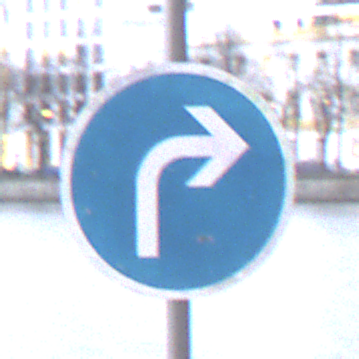
Verkehrszeichen: VorgeschriebeneFahrtrichtungRechts
Umgebung: Outdoor, Urban
Tageszeit: MorningAfternoon
Wetter: Overcast
Licht: Natural
Jahreszeit: NotSpecified
Kontrast: LowContrast